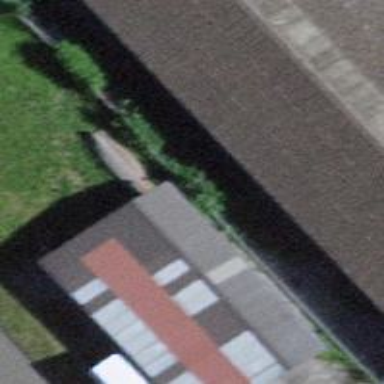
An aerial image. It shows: View of roof of building.